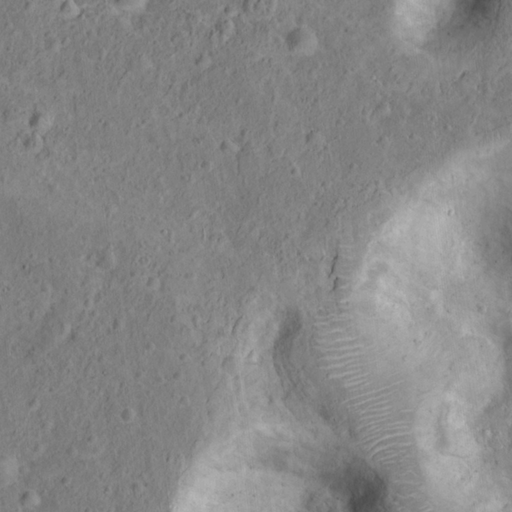
Classes present: Background, Cone